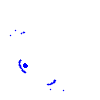
Particle: electron